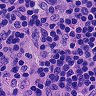
Metastatic tissue present: no